Aerial crown-view tile of a tropical tree (Barro Colorado Island, Panama), acquired 20250616:
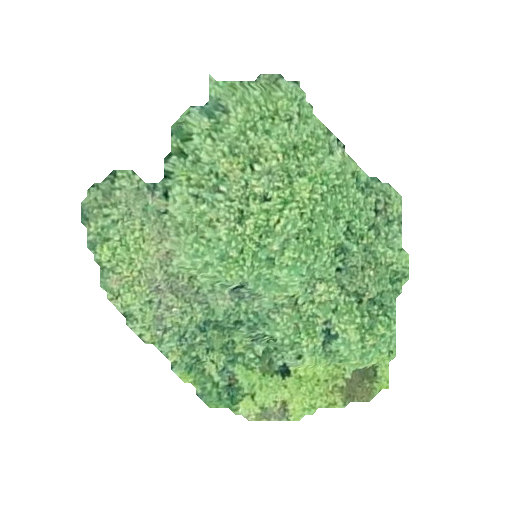
Species: Ficus yoponensis
GBIF accepted scientific name: Ficus yoponensis
Crown area: 112.205 m²